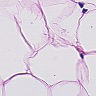
Metastatic tissue present: no